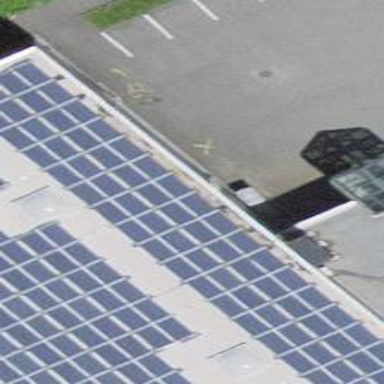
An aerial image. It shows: Solar power generator utilizing photovoltaic technology with solar photovoltaic panels.